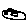
Label: square